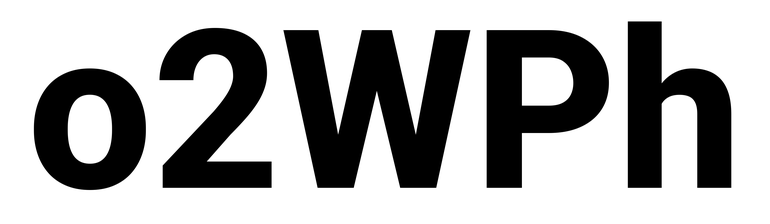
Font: Roboto_ExtraBold